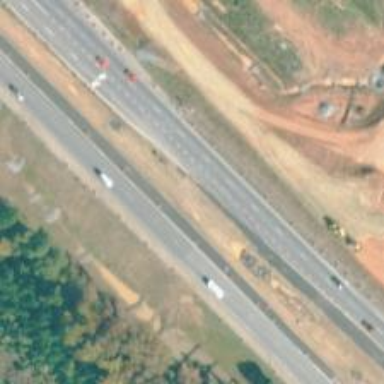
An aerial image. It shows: Trunk link highway with asphalt surface.